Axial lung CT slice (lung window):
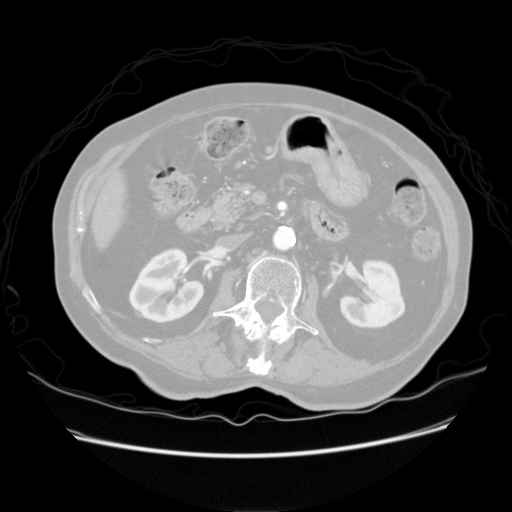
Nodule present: no